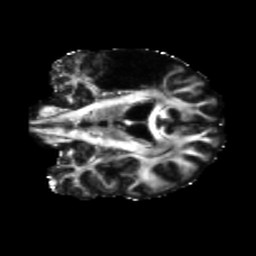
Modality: FA
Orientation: coronal
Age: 66
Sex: male
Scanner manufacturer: siemens
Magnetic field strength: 3 T
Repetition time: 5.47 s
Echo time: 0.0854 s